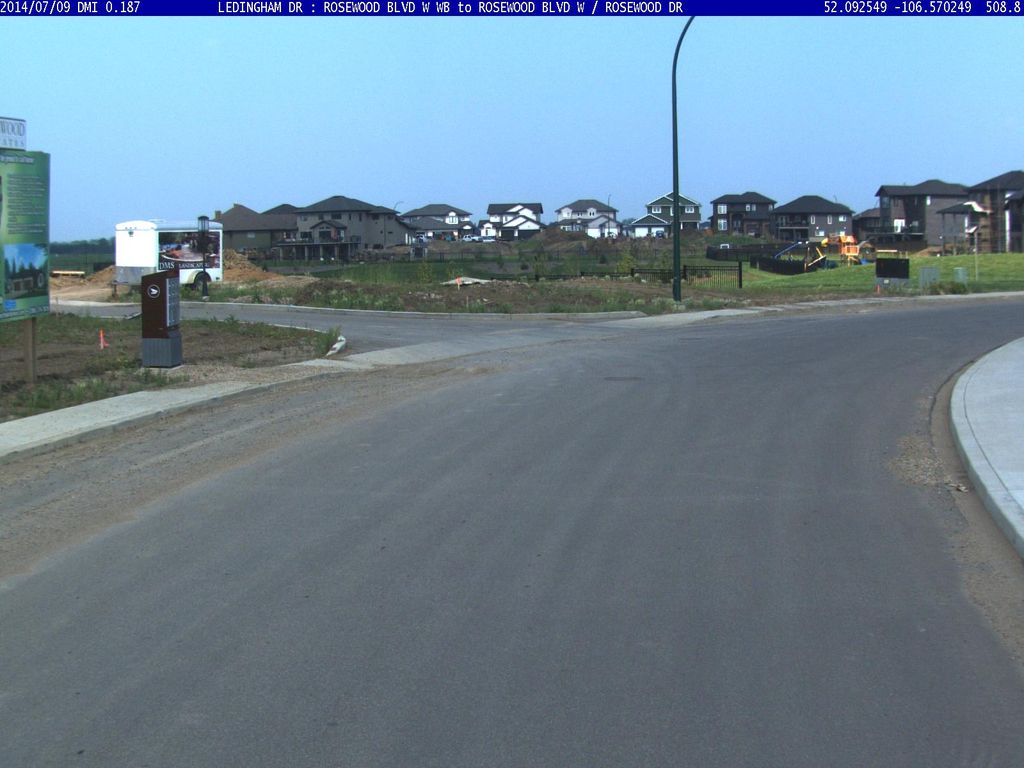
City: saskatoon